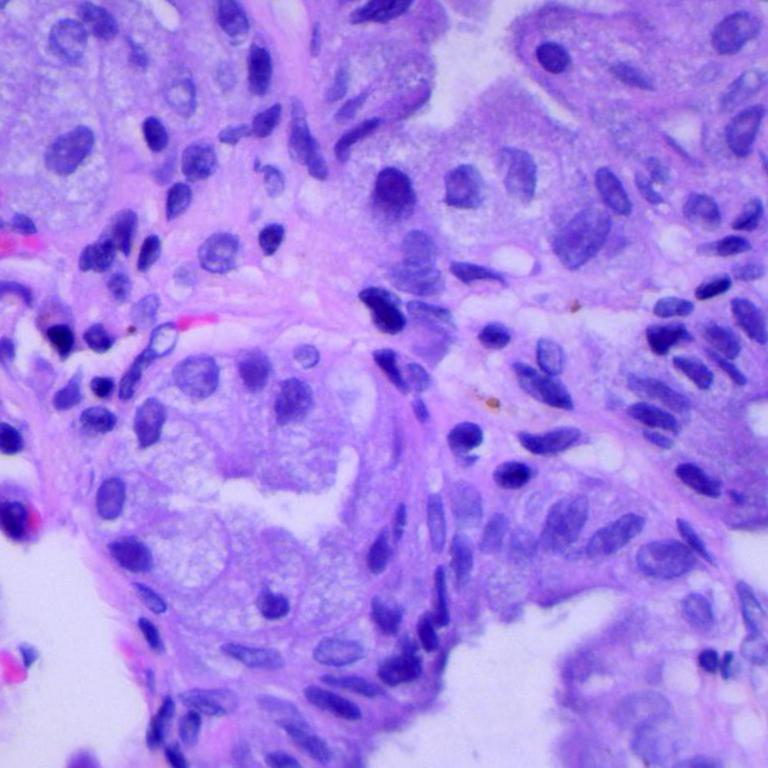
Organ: lung
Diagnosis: adenocarcinomas